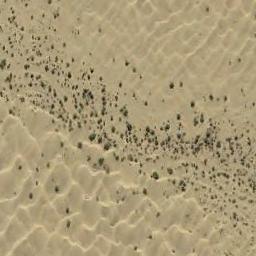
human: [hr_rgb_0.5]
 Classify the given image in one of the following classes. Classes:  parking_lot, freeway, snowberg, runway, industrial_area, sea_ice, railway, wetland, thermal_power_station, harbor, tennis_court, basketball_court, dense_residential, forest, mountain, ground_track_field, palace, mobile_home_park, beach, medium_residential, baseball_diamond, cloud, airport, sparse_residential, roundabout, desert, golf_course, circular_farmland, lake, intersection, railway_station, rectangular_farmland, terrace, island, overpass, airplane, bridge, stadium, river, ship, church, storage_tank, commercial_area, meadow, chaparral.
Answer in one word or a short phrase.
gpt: chaparral